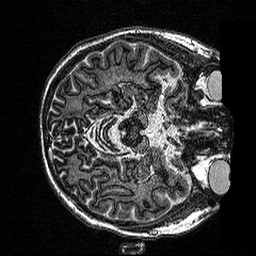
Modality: MP2RAGE
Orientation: axial
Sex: female
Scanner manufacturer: siemens
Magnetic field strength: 3 T
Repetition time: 5 s
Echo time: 0.00292 s